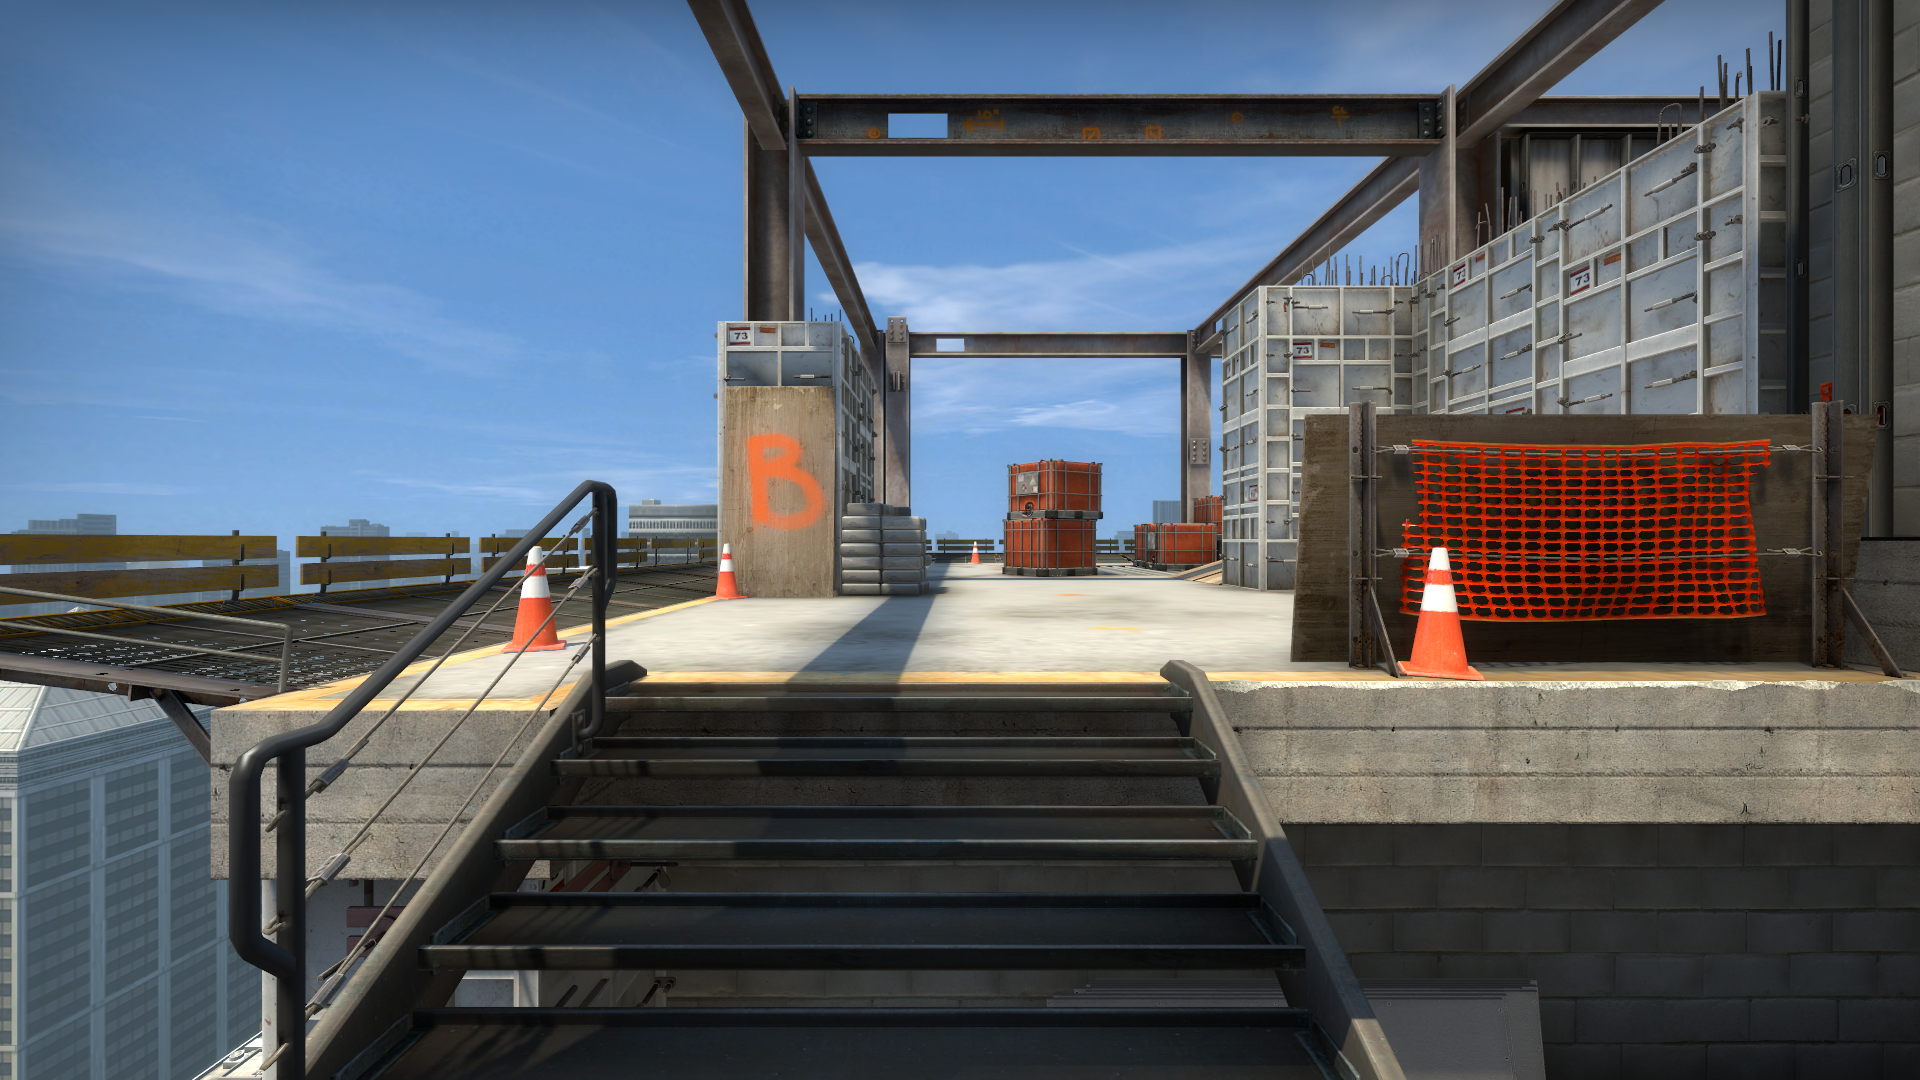
Map: de_vertigo